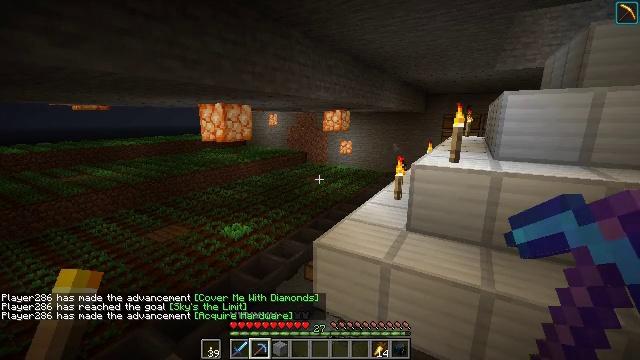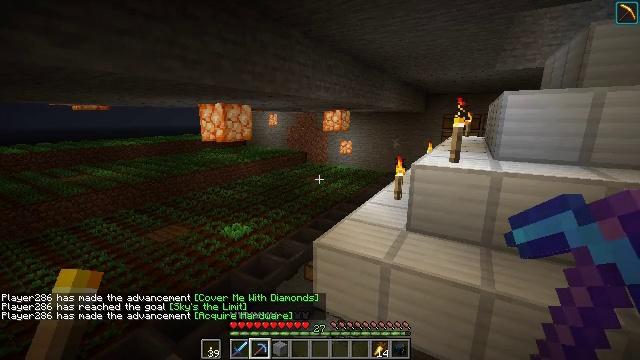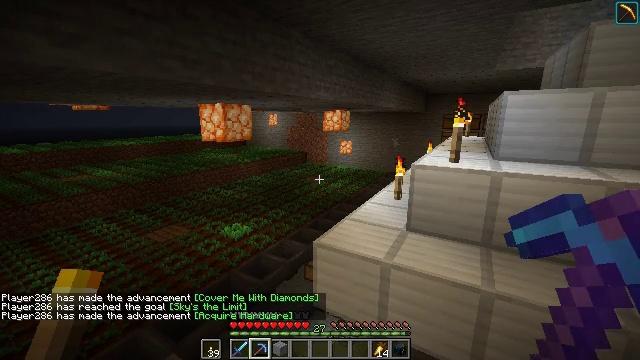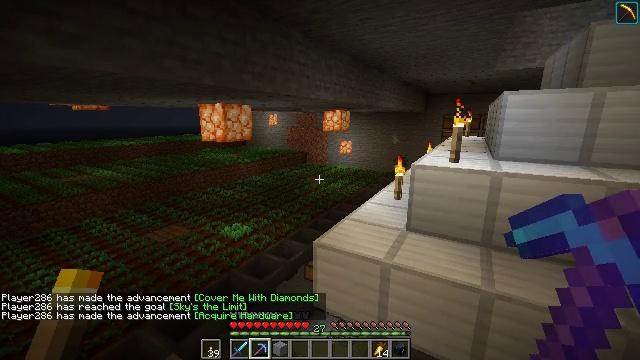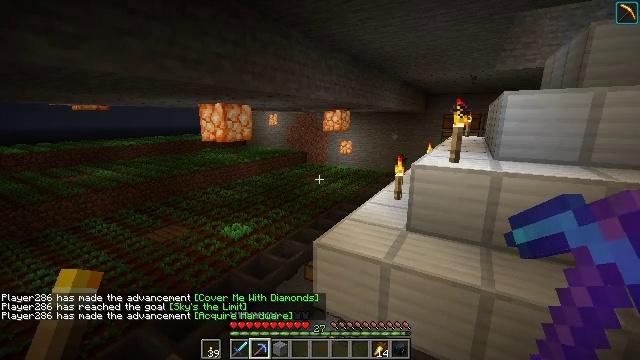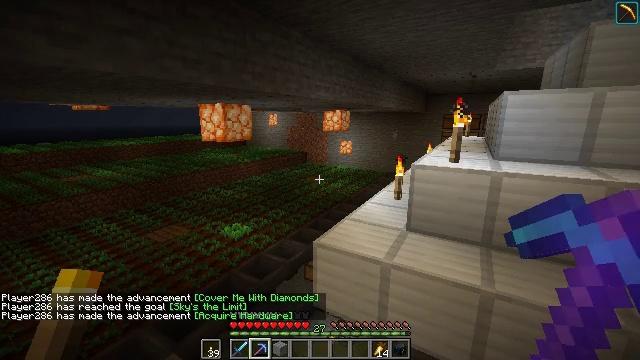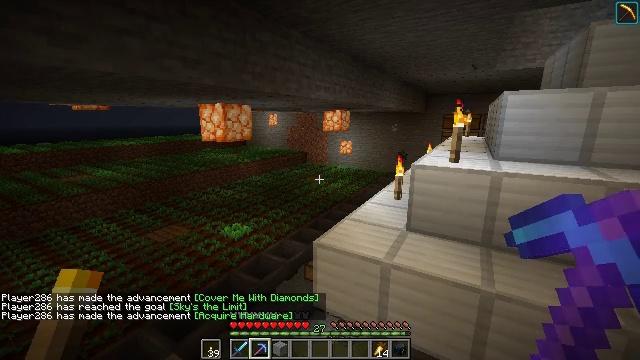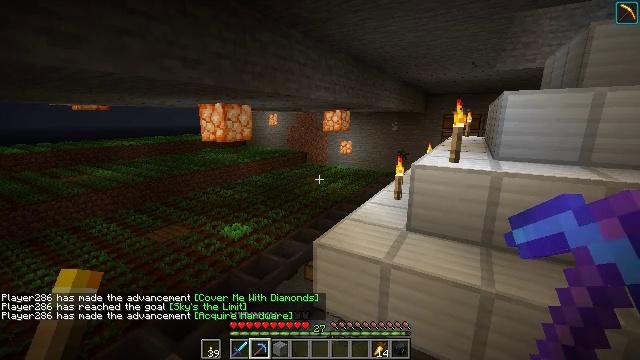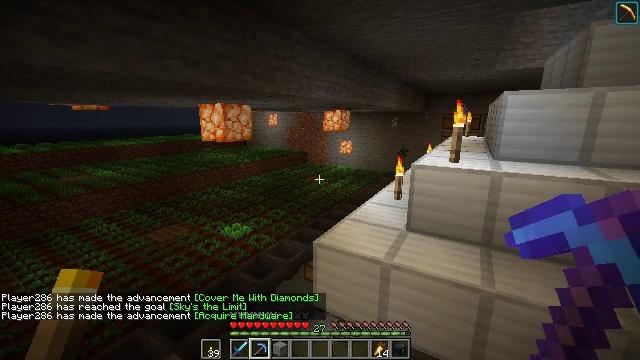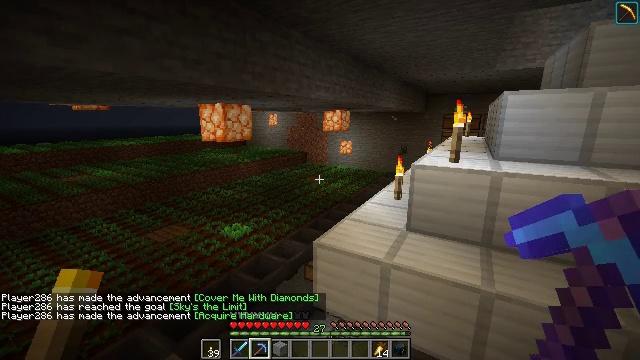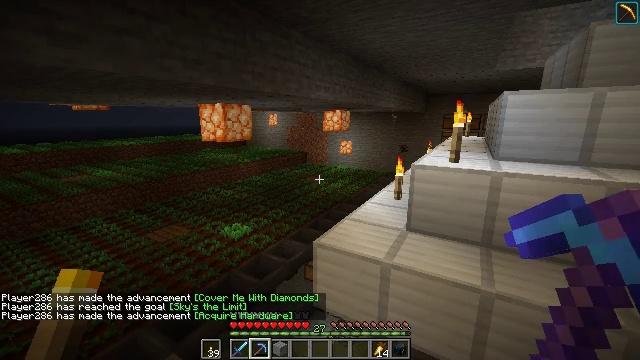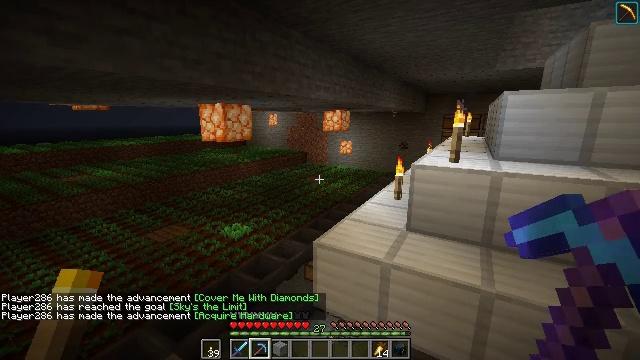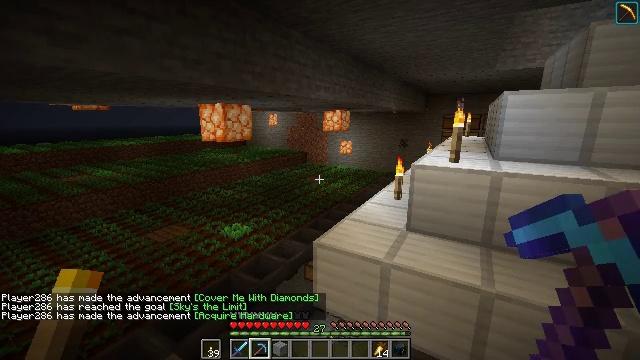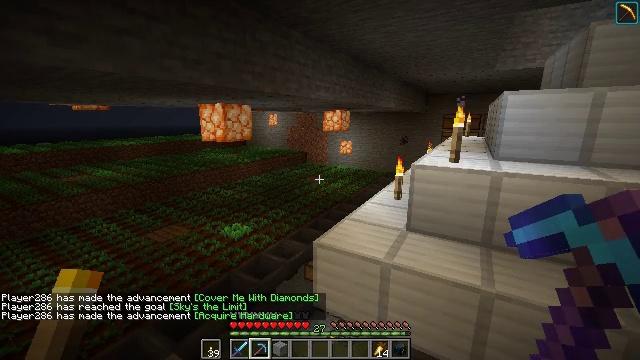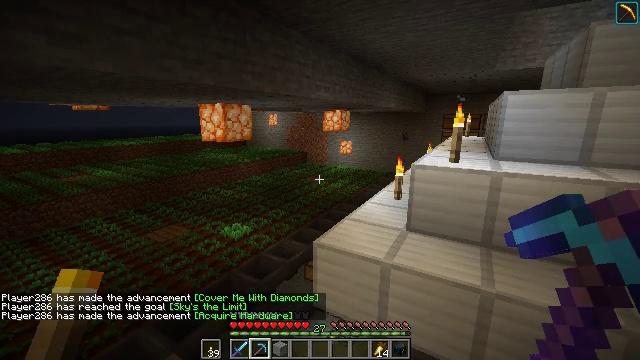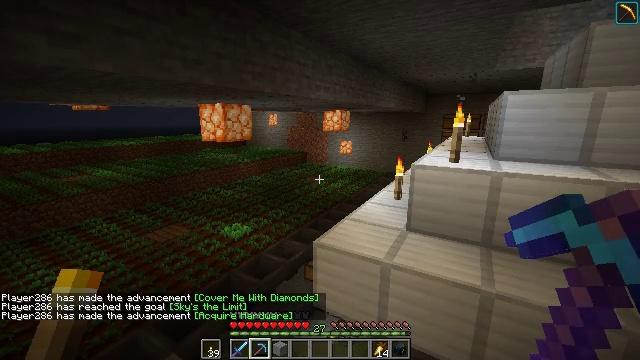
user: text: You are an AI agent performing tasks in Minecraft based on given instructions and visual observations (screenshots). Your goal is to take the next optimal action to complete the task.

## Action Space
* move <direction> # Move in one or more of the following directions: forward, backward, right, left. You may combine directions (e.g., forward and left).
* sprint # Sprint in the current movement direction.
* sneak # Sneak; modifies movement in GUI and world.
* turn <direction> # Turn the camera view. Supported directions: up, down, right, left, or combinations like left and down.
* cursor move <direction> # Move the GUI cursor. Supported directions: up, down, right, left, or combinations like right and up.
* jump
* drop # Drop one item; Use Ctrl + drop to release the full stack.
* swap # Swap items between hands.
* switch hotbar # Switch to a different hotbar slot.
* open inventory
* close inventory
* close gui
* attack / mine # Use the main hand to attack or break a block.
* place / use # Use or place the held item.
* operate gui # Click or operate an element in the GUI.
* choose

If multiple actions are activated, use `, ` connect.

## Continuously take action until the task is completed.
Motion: motion action
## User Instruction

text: Kill enemies.
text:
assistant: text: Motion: no_op
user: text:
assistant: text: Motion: no_op
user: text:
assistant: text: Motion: no_op
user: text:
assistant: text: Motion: no_op
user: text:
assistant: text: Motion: no_op
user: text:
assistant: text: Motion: no_op
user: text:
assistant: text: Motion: no_op
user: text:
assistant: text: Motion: no_op
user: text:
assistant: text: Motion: no_op
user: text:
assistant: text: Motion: no_op
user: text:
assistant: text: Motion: no_op
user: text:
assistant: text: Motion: no_op
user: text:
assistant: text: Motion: no_op
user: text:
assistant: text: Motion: no_op
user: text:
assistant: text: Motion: no_op
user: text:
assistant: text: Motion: no_op
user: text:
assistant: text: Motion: no_op
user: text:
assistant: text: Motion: no_op
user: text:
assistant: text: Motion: no_op
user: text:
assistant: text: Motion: no_op
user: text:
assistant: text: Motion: no_op
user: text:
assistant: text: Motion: no_op
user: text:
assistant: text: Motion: no_op
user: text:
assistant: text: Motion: no_op
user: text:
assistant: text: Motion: no_op
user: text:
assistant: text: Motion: no_op
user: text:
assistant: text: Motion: no_op
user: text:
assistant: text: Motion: no_op
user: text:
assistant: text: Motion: no_op
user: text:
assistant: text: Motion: no_op